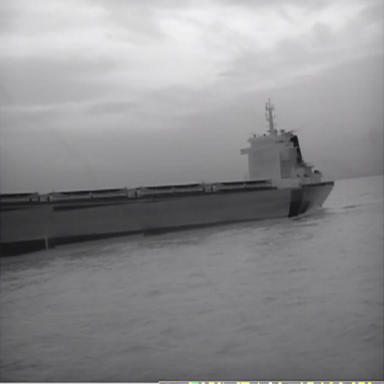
There is a liner in the infrared image.